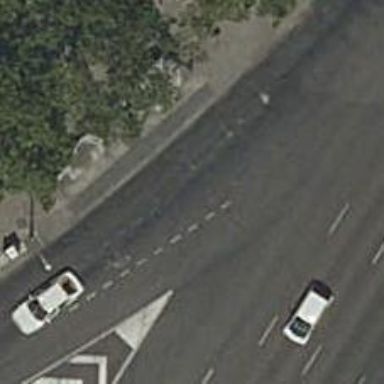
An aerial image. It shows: Busy primary highway with asphalt surface. There are sidewalks on both sides and shared cycle lane.